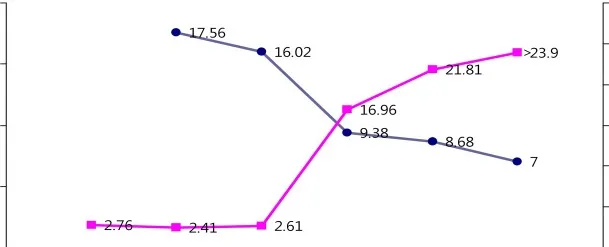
The changes of serum hemocysteine and folic acid levels with neuropsychiatric treatments are indicated.
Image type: chart (chart)